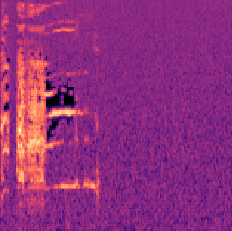
Sound class: Rooster